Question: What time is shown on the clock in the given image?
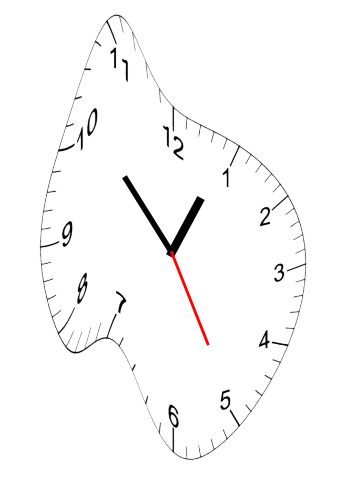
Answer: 12:52:25